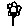
Label: flower